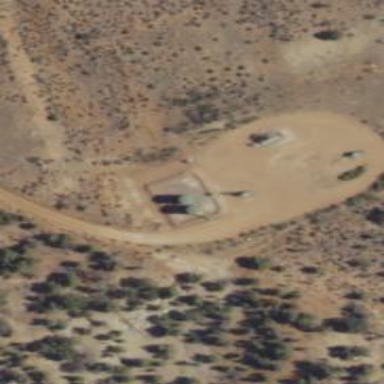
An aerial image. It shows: Storage tank with man-made structure.